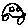
Label: car